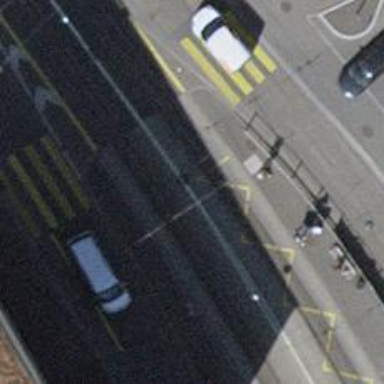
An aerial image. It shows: Bus stop for trolleybuses with designated stop position for public transport.